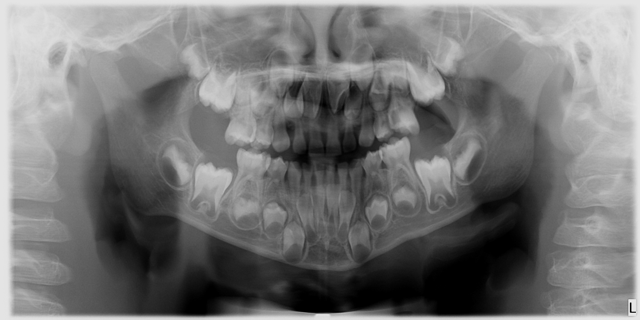
child